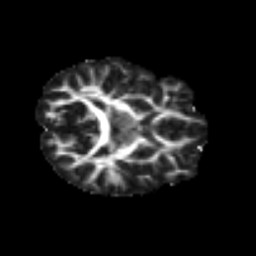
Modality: FA
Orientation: axial
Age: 49
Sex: male
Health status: ill
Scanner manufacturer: siemens
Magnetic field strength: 3 T
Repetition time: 8.7 s
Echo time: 0.11 s